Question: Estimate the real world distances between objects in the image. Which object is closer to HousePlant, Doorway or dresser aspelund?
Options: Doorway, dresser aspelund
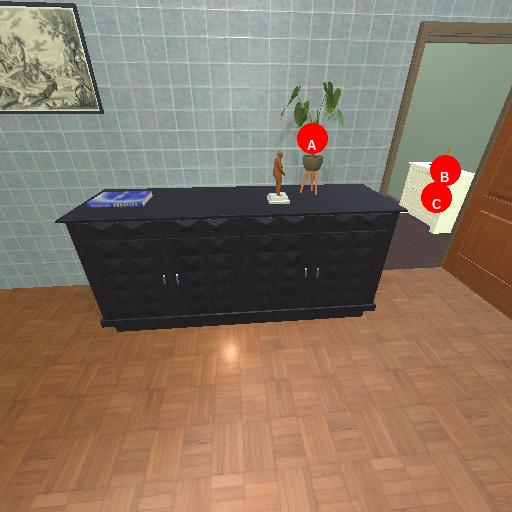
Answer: Doorway